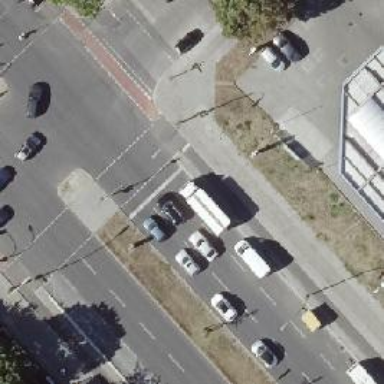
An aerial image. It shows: Asphalt footway with marked crossing equipped with traffic signals.